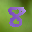
Label: 8